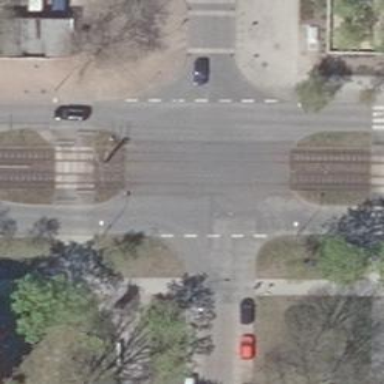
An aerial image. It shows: Tram level crossing on the railway.